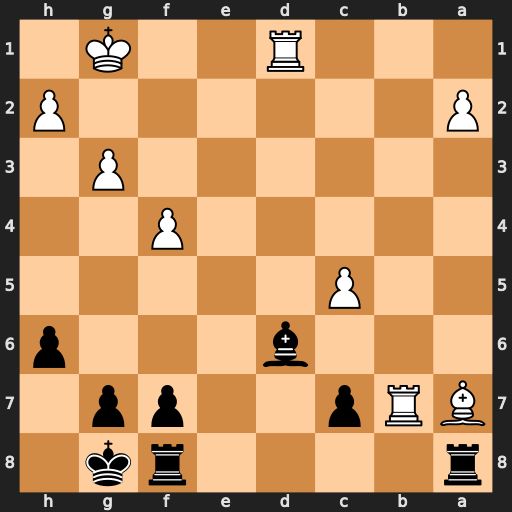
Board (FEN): r4rk1/BRp2pp1/3b3p/2P5/5P2/6P1/P6P/3R2K1
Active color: b
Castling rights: -
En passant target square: -
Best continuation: Rxa7 Rxa7 Bxc5+ Kf1 Bxa7